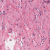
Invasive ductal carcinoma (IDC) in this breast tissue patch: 0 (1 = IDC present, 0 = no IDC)